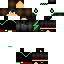
A male human skin with dark skin, wearing brown long hair dressed in a blue hoodie and red pants, featuring a closed mouth.